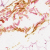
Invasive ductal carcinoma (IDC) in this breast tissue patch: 0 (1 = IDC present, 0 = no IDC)